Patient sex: F
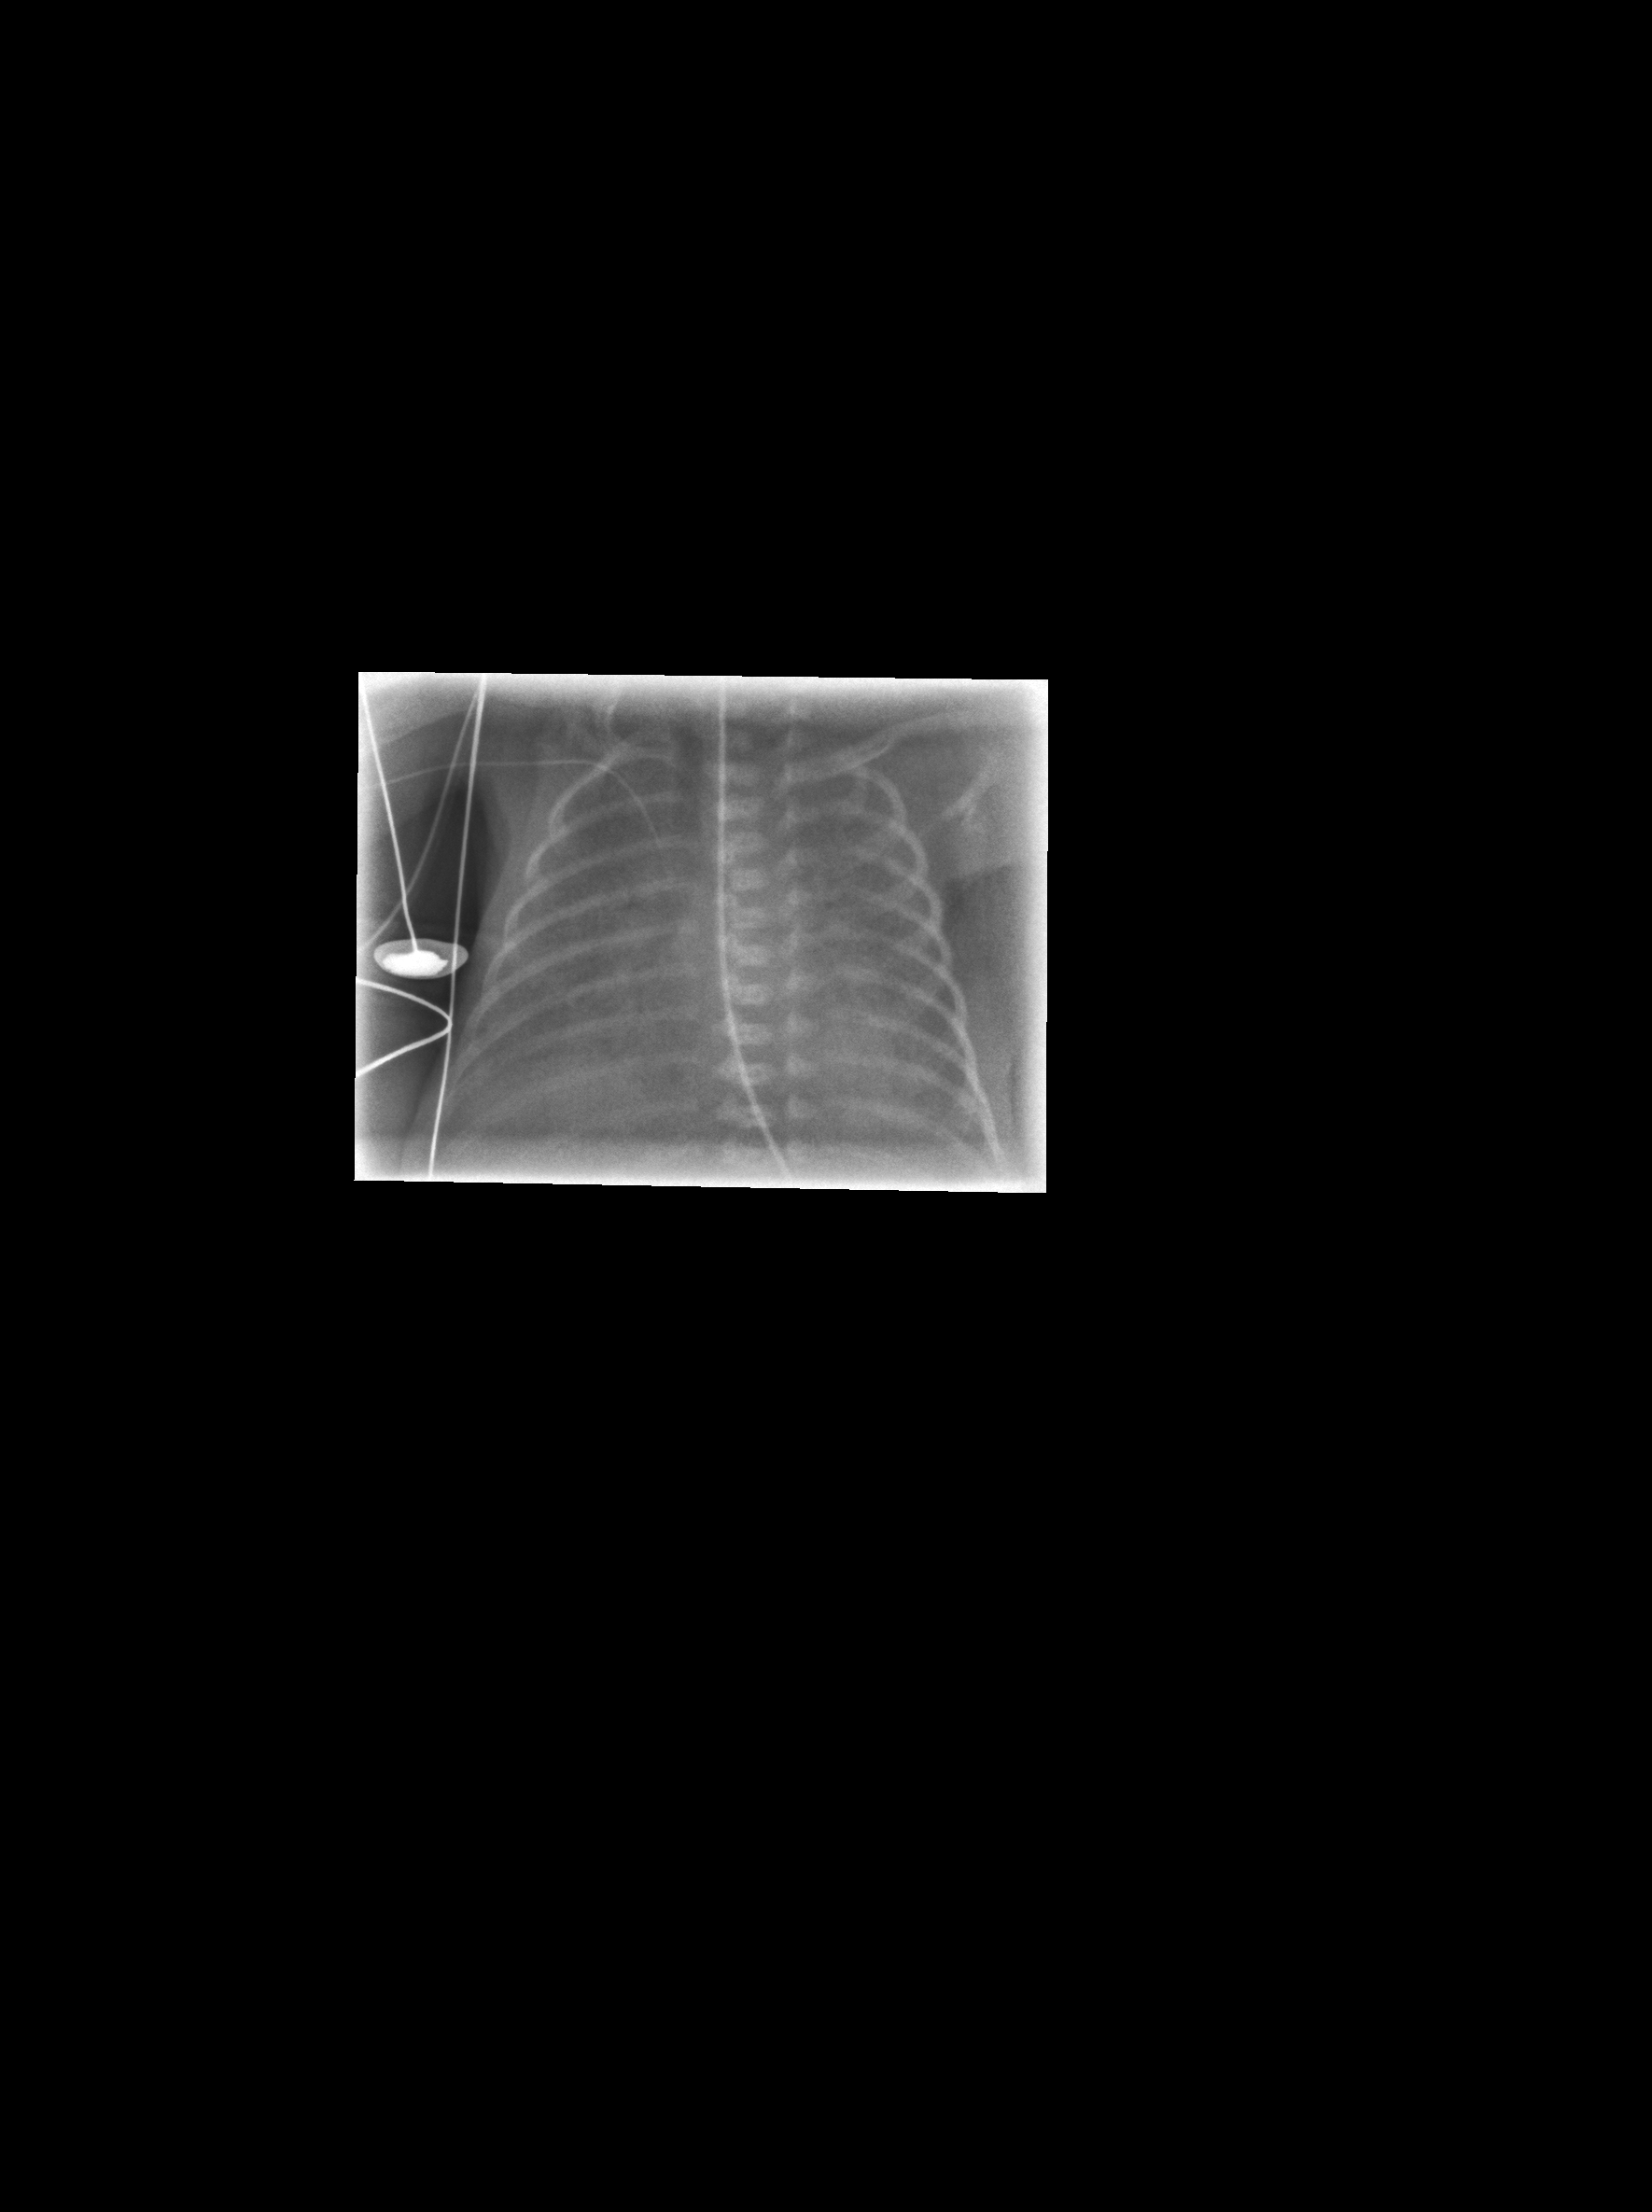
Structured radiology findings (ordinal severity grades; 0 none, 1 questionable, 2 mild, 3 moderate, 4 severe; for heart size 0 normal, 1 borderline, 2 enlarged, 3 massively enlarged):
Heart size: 0
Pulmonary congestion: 0
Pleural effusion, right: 0
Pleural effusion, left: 0
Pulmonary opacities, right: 3
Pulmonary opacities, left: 3
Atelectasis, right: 2
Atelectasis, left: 2